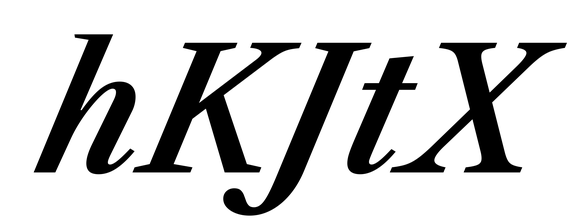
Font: LibreCaslonText-Italic_SemiBold_Italic